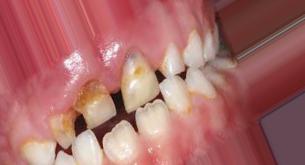
Condition: Caries